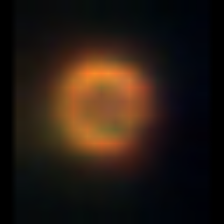
Taxon: NanoPlankton
Group: Other